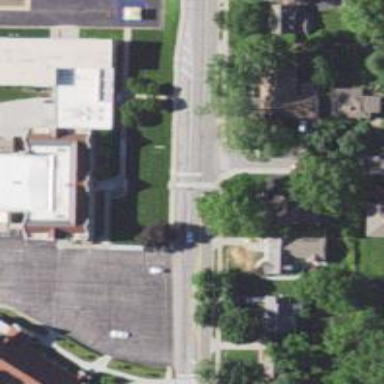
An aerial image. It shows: Solid stop line on the road.